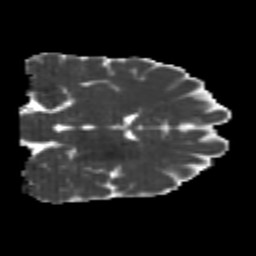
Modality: MD
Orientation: coronal
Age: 21
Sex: male
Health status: healthy
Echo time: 0.074 s